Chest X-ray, PA view. Patient: 14 years old, sex M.
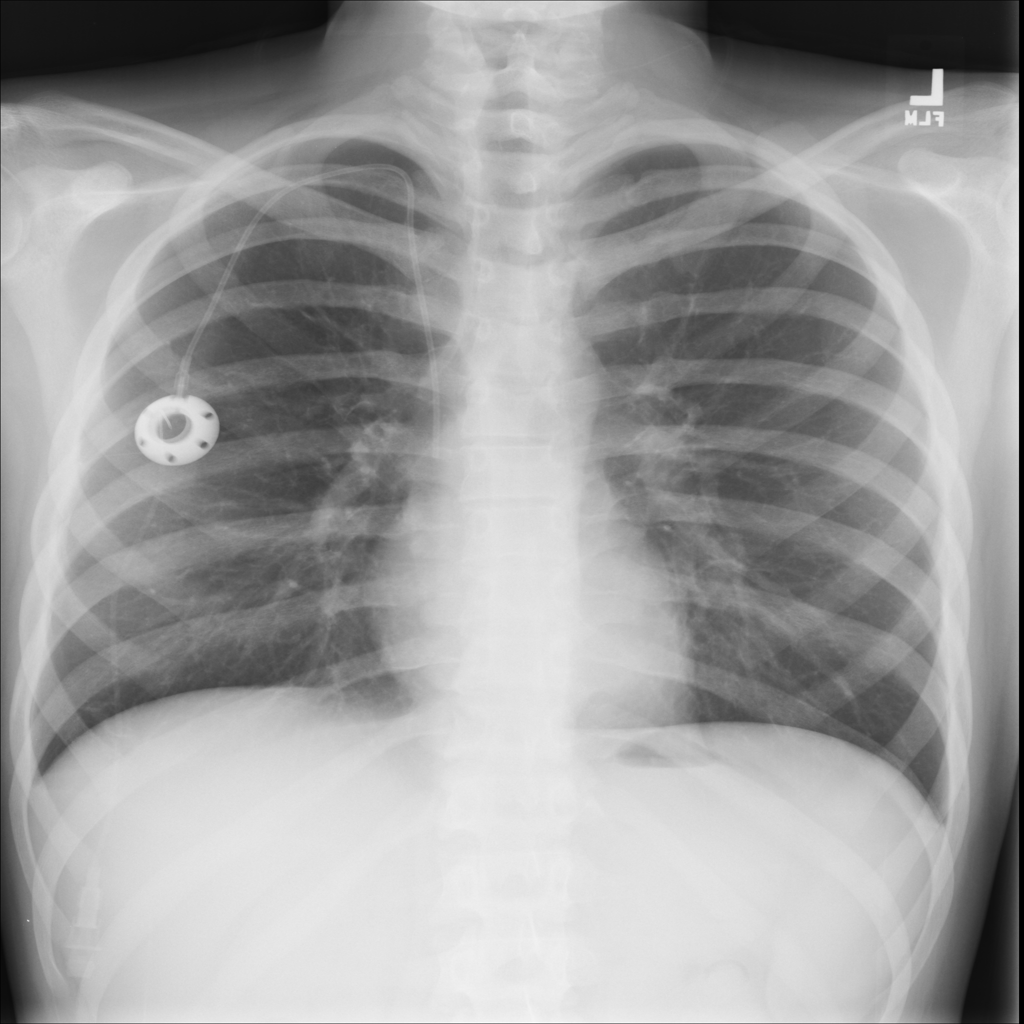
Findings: No Finding